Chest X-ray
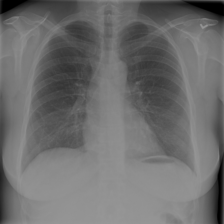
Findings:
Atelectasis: negative
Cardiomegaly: negative
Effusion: negative
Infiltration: positive
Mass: negative
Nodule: negative
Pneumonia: negative
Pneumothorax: negative
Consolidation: negative
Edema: negative
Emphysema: negative
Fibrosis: negative
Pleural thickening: negative
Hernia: negative